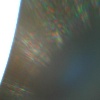
Label: sunburn